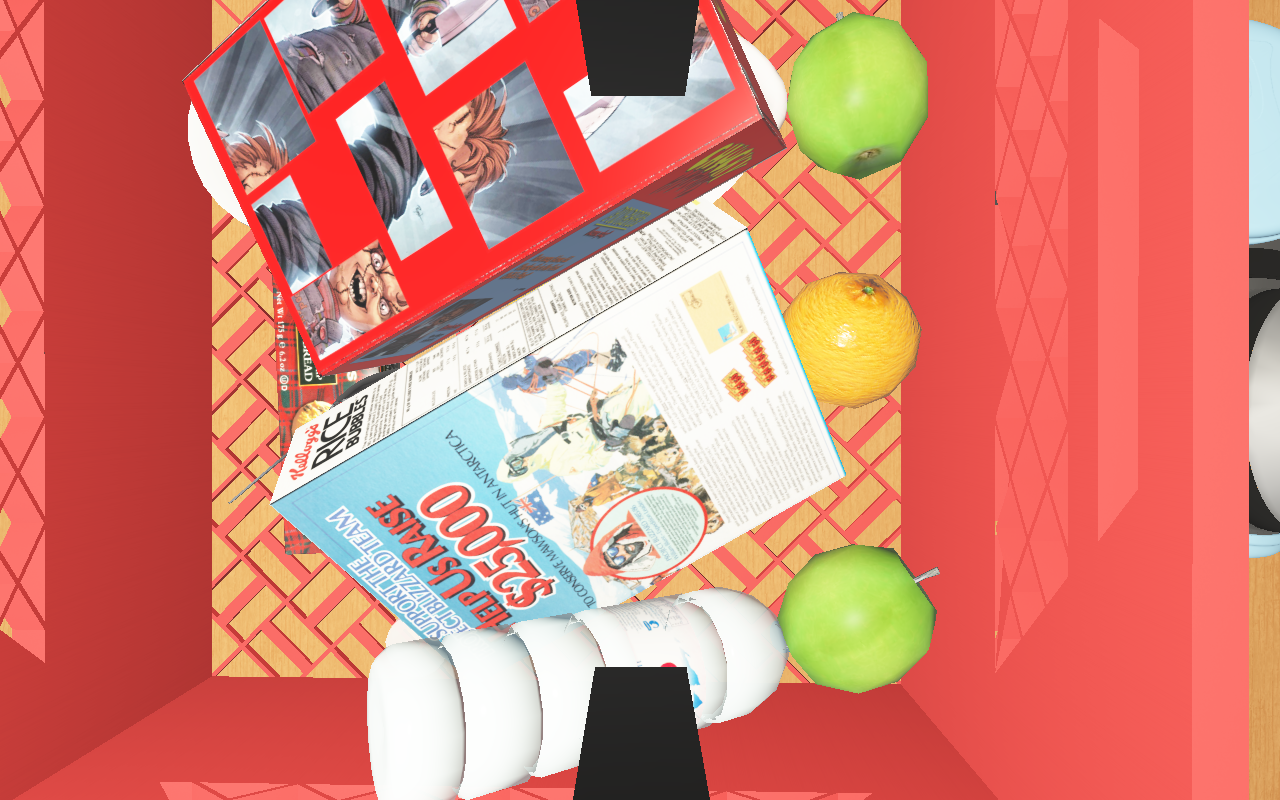
Objects in the scene:
apple
orange
glass
wineglass
jam jar
cereal box
cereal box